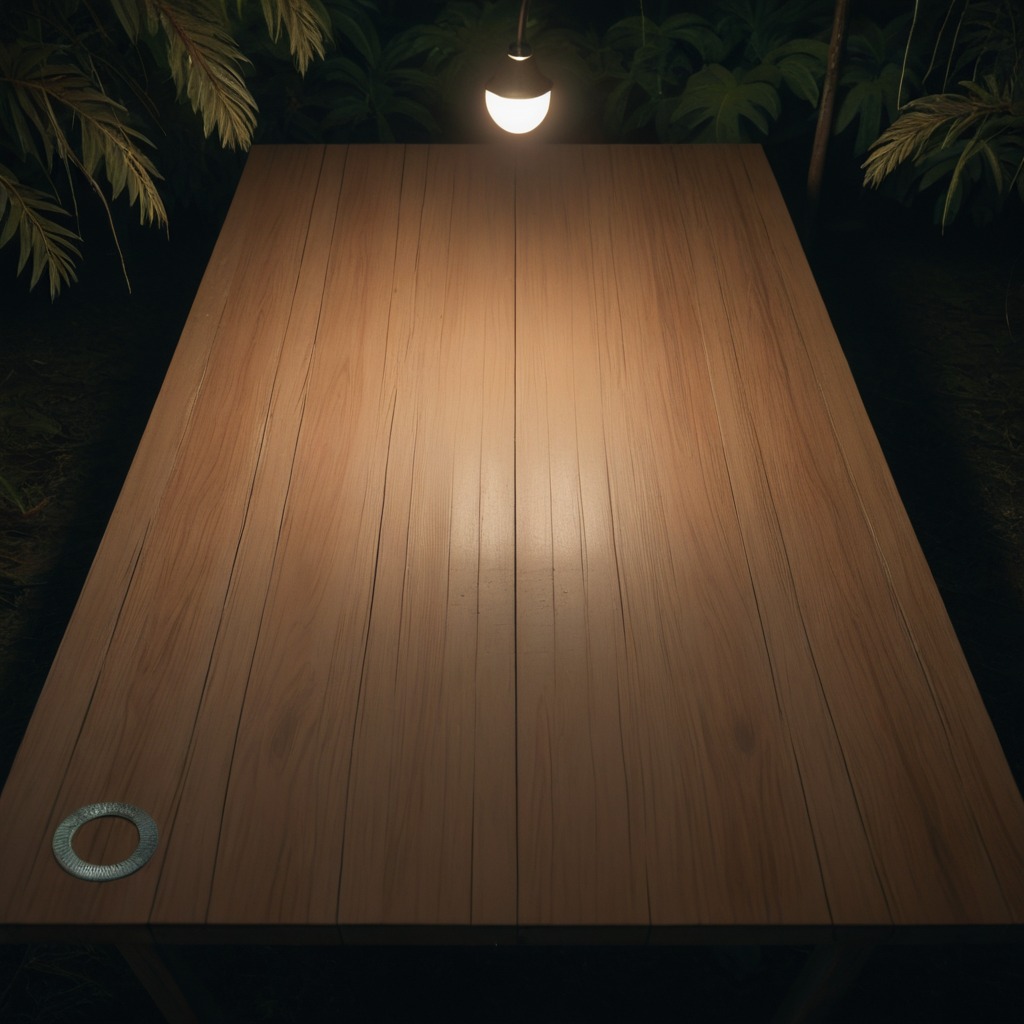
A flat metal washer is lying on a wooden table inside a jungle field workshop tent at night.